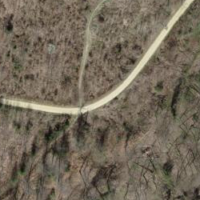
EUNIS habitat code: 41
Species observed at this site:
Stachys sylvatica